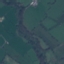
Land use / land cover class: Pasture